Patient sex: M
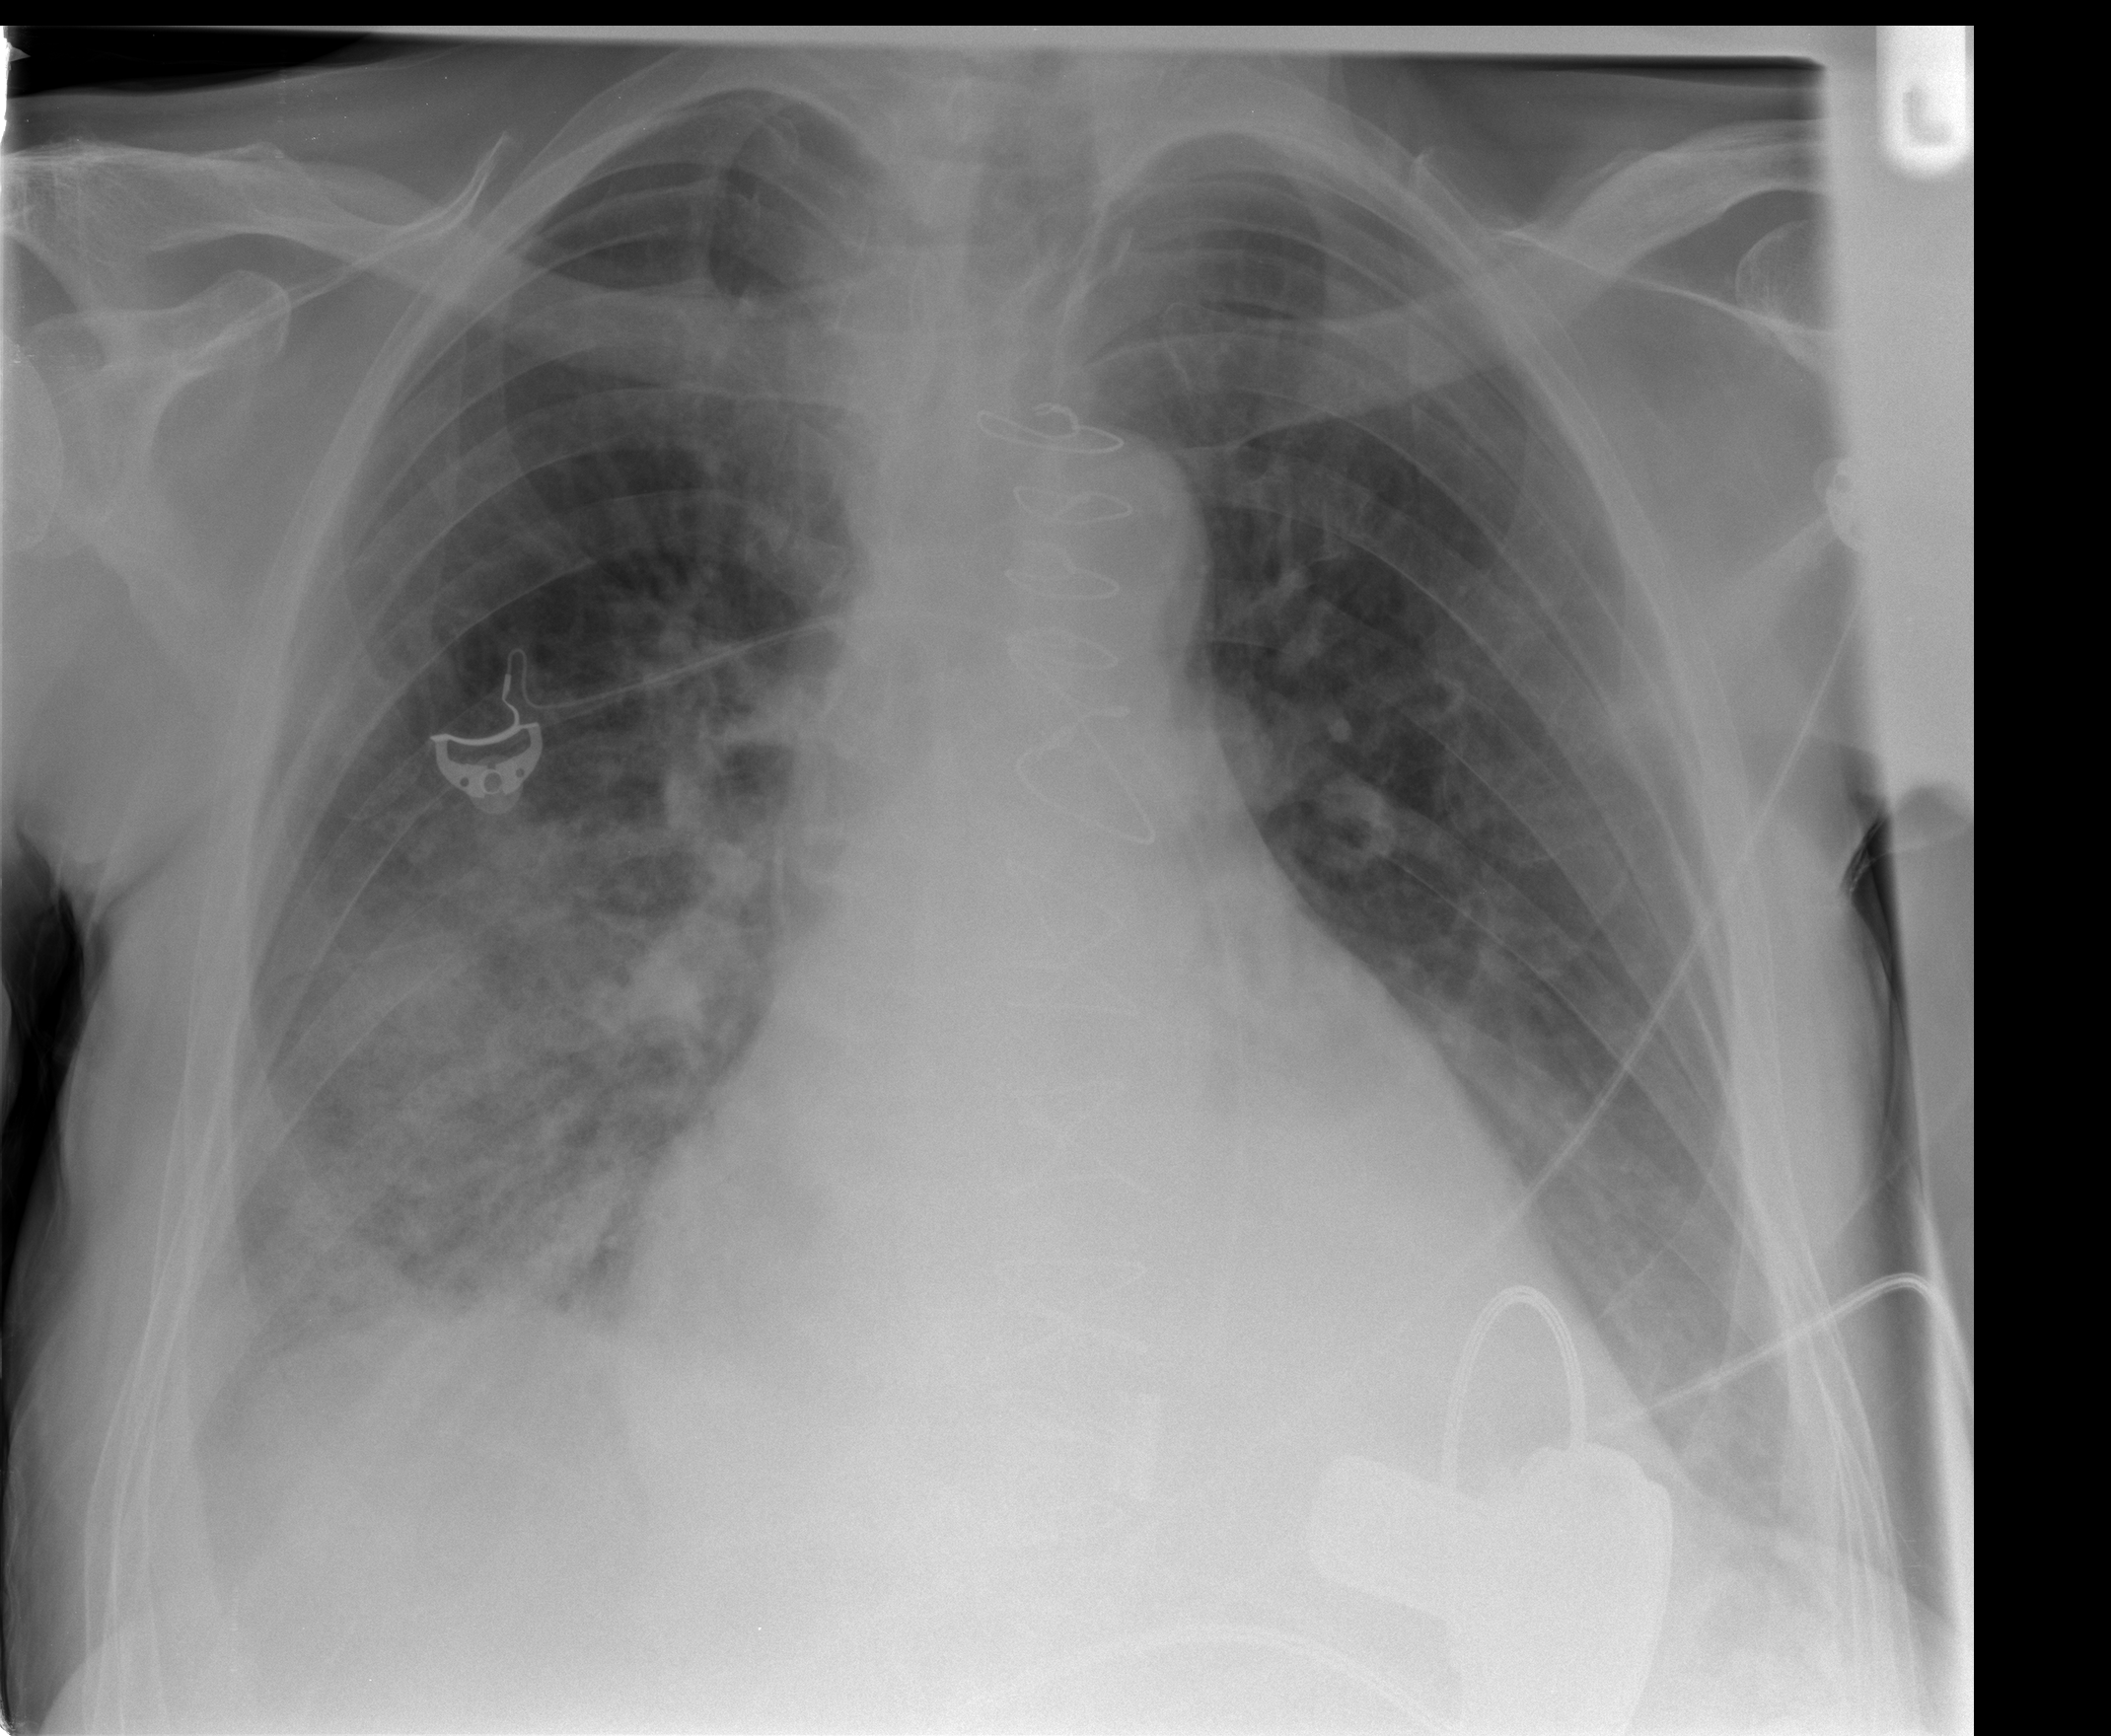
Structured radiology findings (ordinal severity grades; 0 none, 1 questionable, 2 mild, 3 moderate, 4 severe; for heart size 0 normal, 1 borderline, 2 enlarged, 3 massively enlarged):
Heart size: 3
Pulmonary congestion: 2
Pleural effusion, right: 2
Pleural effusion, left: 2
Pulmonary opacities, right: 2
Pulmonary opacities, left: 0
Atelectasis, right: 2
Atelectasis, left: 2